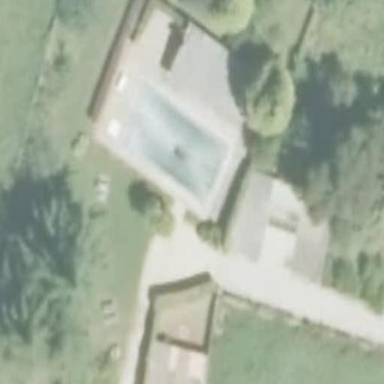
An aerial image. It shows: Swimming pool located in leisure land.